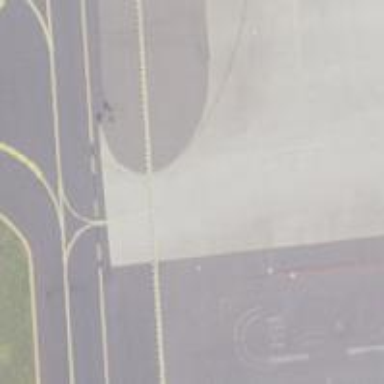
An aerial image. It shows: View of taxiway at the airport.